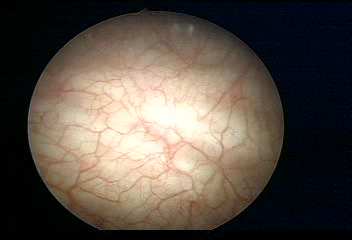
Modality: WLC
Class: Normal mucosa
Bladder cancer association: No